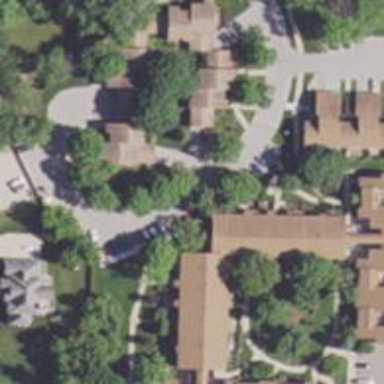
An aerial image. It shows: Residential area with apartments.